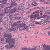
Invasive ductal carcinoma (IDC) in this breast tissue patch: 0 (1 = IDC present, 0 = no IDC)